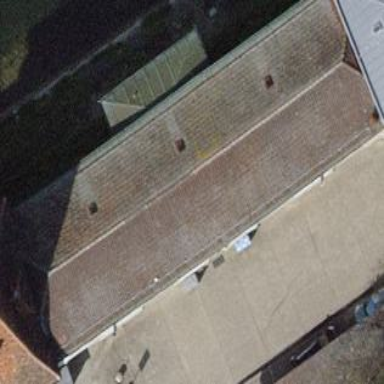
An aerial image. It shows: School building with gambrel roof.